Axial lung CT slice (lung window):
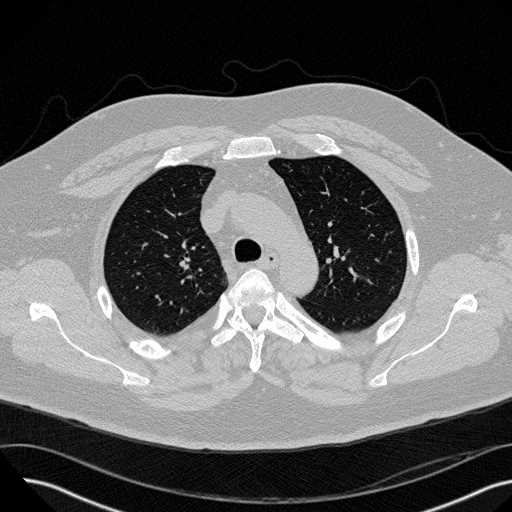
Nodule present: no